Question: I read through <URL> and I've seen some examples on the webs, but I can't fully understand the process involved in posting content on the users timeline.
I want to connect the account of my users (users of a web application, which allows to manage and visualize some media content on a custom flash player) to Facebook, and whenever they want, let them share into their own timelines a "story" about the project they've just created.
In particular, I want to show on their timelines the flash player, and other HTML+CSS+JS content and/or interactions.
Something like "" and then show a summary of that project on the timeline.
(I have already done something similar using only open graph meta tags and a URL that embeds a fully interactive flash player into the timeline, <URL>
I read through <URL>, actions, stories and other stuff, but I still don't know:
1. Is it possible to do this: share on behalve of the user, custom tailored content? Like custom HTML + CSS + JS (and Flash) ??
2. If the above is possible, what, nn general lines, must be done to accomplish it? Create a Facebook App, create custom actions, stories, collections, objects... ??
3. The picture bellow is what RunKeeper posts on my timeline after each of my runs. Is this graph something standard, made by Facebook? Or Runkeeper itself designs, creates and posts the content explicitly that way for their users ??

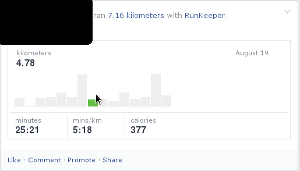
Answer: > Is it possible to do this: share on behalve of the user, custom tailored content? Like custom HTML + CSS + JS (and Flash) ??
No, of course you can not embed custom HTML and CSS - since this would not be sandboxed by browsers, you could potentially alter the whole page (think about absolute/fixed positioning, etc.), way to dangerous to allow that.
Flash can be embedded in certain ways - either custom video players for objects of the 'video' type, or previews of flash-based games in the feed (keyword: feed gaming).
> The picture bellow is what RunKeeper posts on my timeline after each of my runs. Is this graph something standard, made by Facebook?
That is a story generated for the <URL> object type. These are a common action and common object provided by Facebook, and they have the according story type layout pre-setup as well.
> If the above is possible, what, nn general lines, must be done to accomplish it?
That question is too broad and general to be answered here. Read the Open Graph documentation, guides and how-tos more thoroughly - and then try stuff out and see what you get.